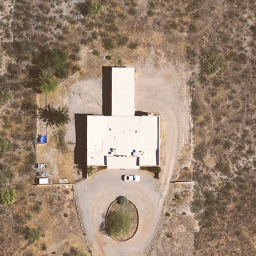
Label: sparseresidential